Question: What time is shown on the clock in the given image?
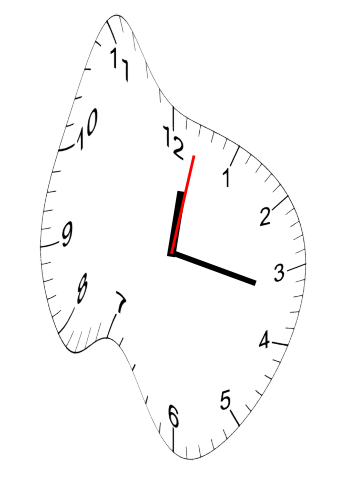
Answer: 12:17:02